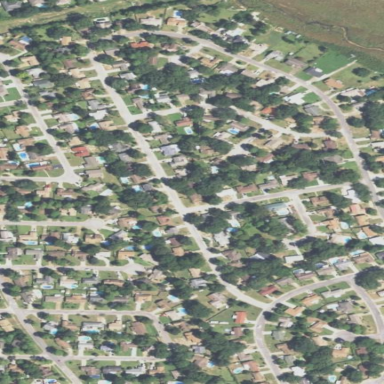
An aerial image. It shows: This residential area consists of single-family homes.